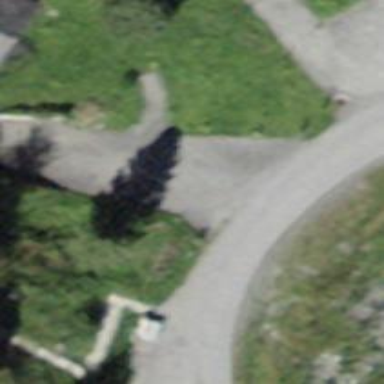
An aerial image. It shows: Asphalt living street with grade1 tracktype.